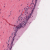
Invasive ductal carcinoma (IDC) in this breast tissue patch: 0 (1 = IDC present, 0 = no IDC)